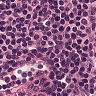
Metastatic tissue present: no